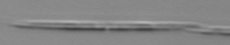
Label: Pseudo-nitzschia